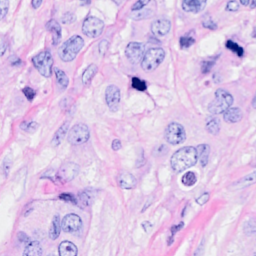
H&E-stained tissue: Breast